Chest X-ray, PA view. Patient: 47 years old, sex F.
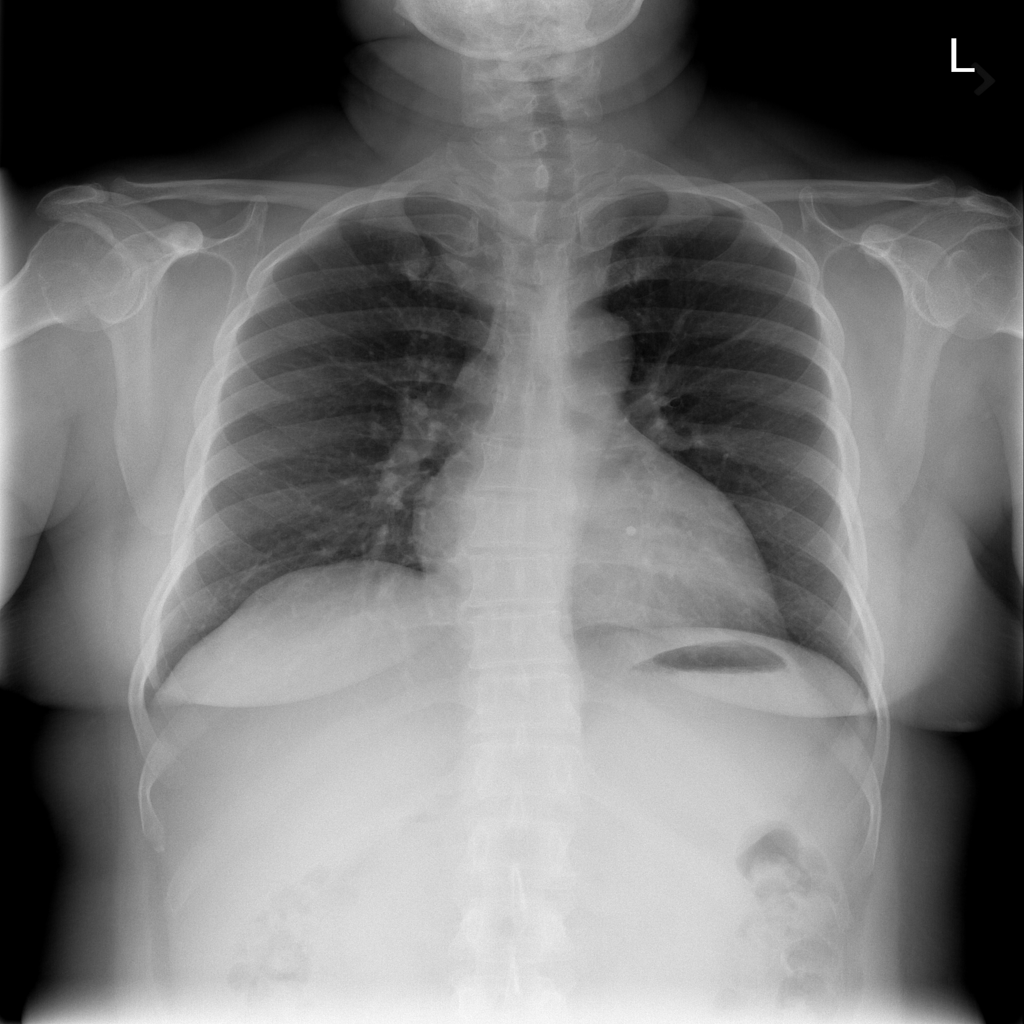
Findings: Infiltration